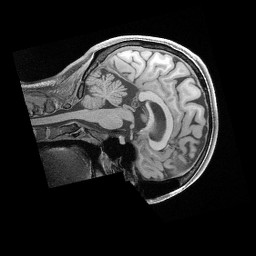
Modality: T1w
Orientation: sagittal
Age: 33
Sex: female
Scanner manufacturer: siemens
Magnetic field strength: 3 T
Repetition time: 2.4 s
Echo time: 0.00241 s